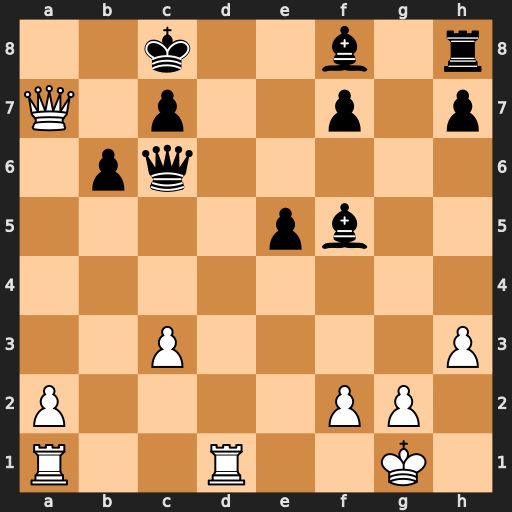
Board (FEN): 2k2b1r/Q1p2p1p/1pq5/4pb2/8/2P4P/P4PP1/R2R2K1
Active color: w
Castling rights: -
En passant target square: -
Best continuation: Qa6+ Qb7 Rd8+ Kxd8 Qxb7